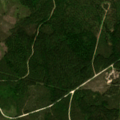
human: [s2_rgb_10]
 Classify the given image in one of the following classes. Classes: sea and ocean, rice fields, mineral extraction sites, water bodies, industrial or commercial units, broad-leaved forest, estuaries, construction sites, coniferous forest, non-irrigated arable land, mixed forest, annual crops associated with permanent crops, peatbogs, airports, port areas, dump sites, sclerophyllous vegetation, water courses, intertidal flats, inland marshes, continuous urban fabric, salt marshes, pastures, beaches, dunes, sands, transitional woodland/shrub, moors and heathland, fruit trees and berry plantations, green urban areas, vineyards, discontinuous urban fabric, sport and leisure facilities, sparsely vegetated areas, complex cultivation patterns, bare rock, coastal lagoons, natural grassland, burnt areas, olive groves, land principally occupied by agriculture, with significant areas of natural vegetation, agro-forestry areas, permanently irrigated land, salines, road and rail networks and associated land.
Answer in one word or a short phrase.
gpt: coniferous forest